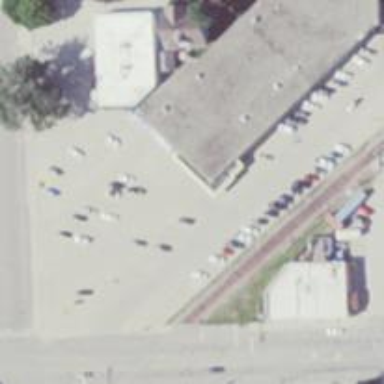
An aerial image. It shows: Supermarket.